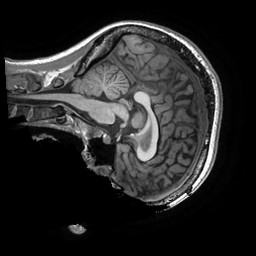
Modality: T1w
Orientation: sagittal
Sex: female
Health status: healthy
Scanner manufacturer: ge